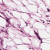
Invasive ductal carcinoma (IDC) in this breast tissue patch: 0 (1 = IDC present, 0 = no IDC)